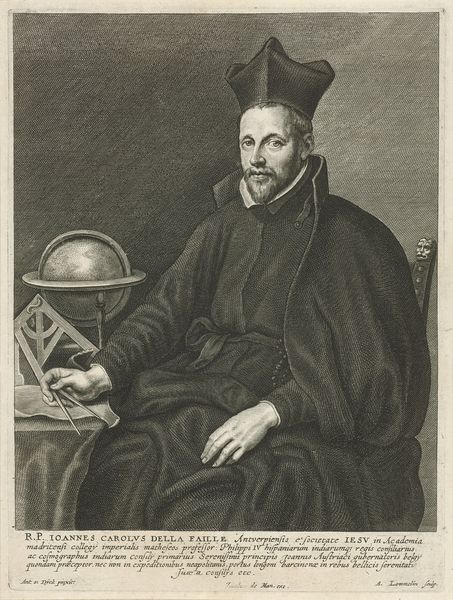
Titel: Portret van Johannes Carolus de la Faille
Künstler: Adriaen Lommelin
Standort: Amsterdam
Institution: Rijksmuseum
Schlagwörter: hand, mann, umhang, finger, hut, mund, nase, ohr, schwarz, stirn, stuhl, tisch, gürtel, bart, kappe, mütze, augen, gesicht, mensch, bildnis, portrait, tischtuch, mantel, sitzend, blatt, lippen, kopfbedeckung, schrift, papier, lehne, grafik, brauen, stuhllehne, robe, druck, kardinal, wissenschaftler, erdkugel, prister, mönch, gelehrter, globus, architekt, winkel, meter, zirkel, abt, jesuit, mathematiker, nae, teg, #kappe, lämann